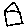
Label: house